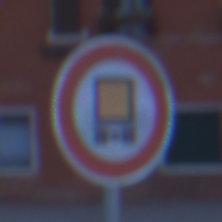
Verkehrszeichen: VerbotKennzeichnungspflichtigeKraftfahrzeugeGefaehrlicheGueter
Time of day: Dawn
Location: Outdoor (Urban)
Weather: PartlyCloudy
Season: NotSpecified
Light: Natural